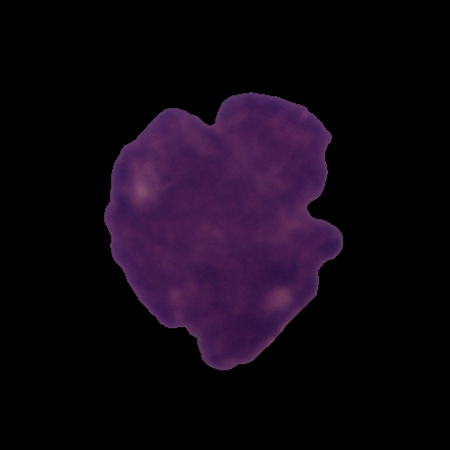
Label: cancer